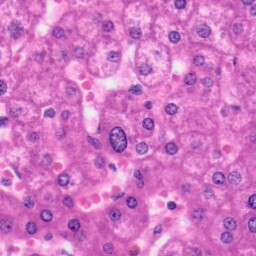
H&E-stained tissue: Liver